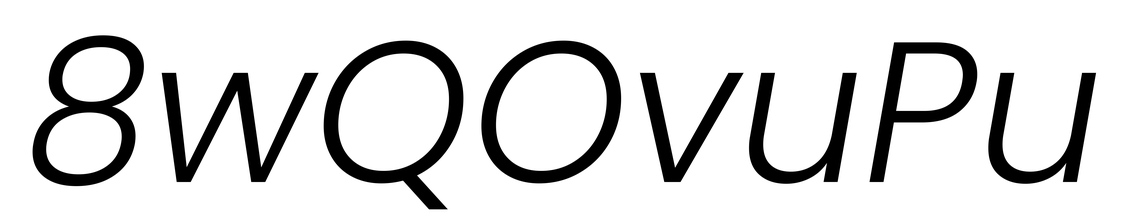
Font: Poppins-LightItalic